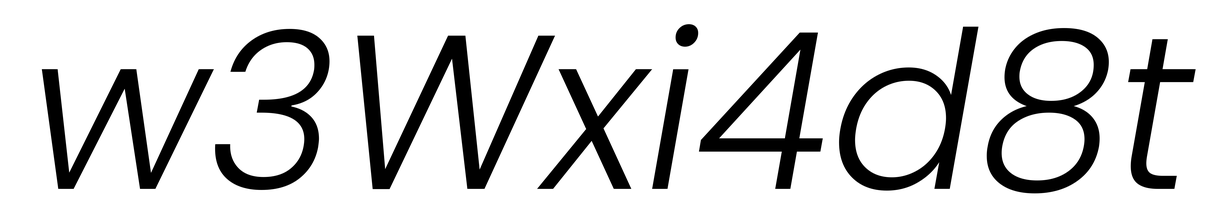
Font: Poppins-LightItalic